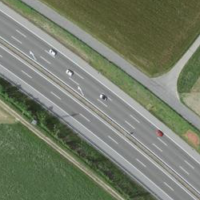
EUNIS habitat code: 57
Species observed at this site:
Chorthippus biguttulus
Gryllus campestris